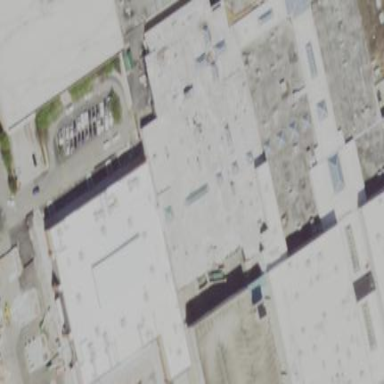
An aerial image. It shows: Part of building.